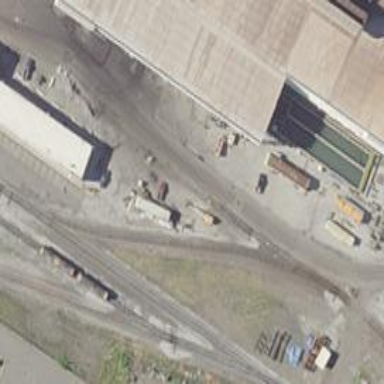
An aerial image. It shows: Rail spur service.